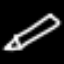
Label: pencil